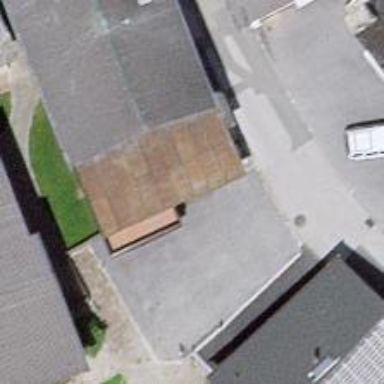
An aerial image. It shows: Simple and straightforward house.